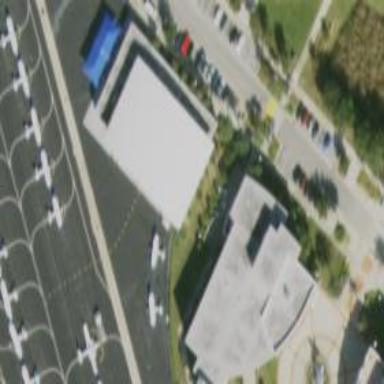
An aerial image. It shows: Building that is hangar at the airport.